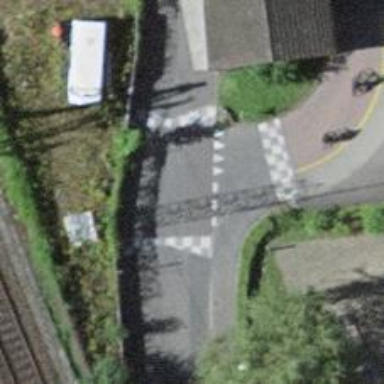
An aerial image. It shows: Traffic calming table.